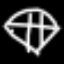
Label: diamond